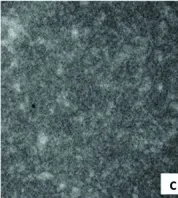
C: Tubular cast composed of fibrils and microtubules, averaging 17.7 nm (original magnification x 40,000).
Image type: pathology (immunostaining)